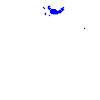
Particle: electron